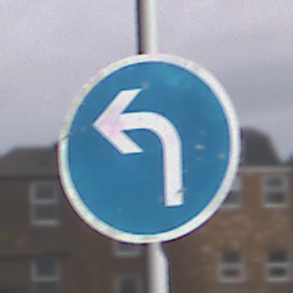
Verkehrszeichen: VorgeschriebeneFahrtrichtungLinks
Umgebung: Outdoor, Urban
Tageszeit: MorningAfternoon
Wetter: Overcast
Licht: Natural
Jahreszeit: NotSpecified
Kontrast: LowContrast